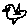
Label: bird